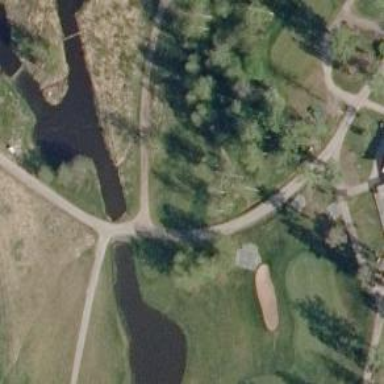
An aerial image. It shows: Pathway for golfing.